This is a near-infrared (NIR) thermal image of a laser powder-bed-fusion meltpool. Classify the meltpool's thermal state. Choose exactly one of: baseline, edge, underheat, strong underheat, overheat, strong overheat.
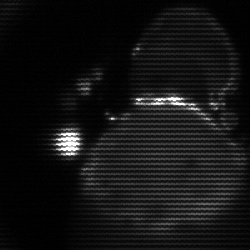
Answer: edge